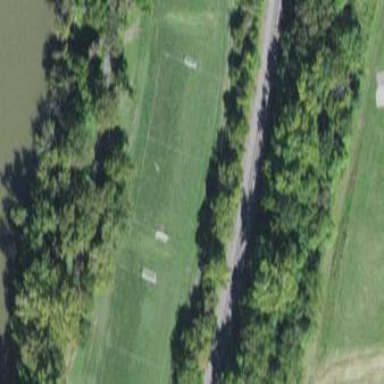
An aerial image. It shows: Soccer pitch designated for leisure and sports activities.